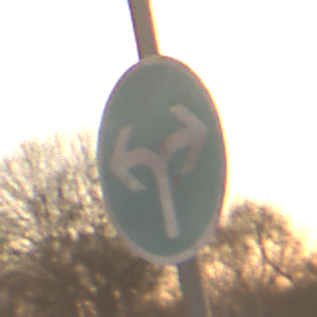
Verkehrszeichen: VorgeschriebeneFahrtrichtungRechtsOderLinks
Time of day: SunriseSunset
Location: Outdoor (Nature)
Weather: PartlyCloudy
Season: NotSpecified
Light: Natural